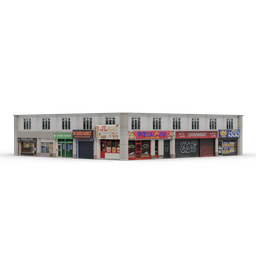
Label: architecture